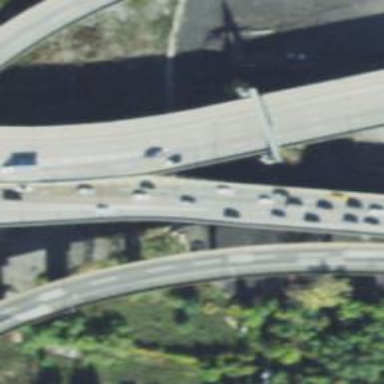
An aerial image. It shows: Motorway bridge.